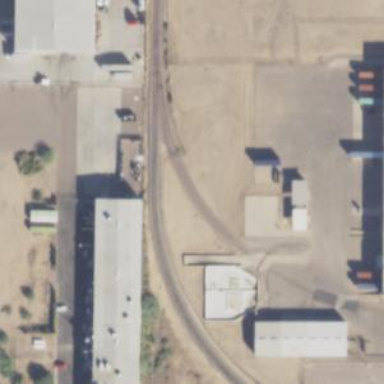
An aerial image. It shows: Rail spur service.